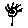
Label: flower